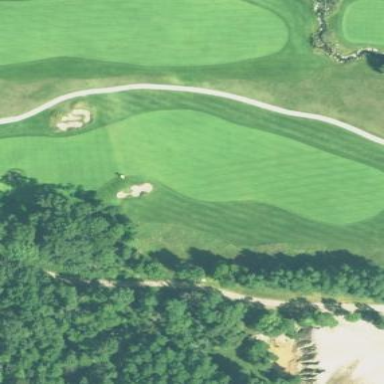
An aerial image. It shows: Grassy area designated as golf fairway.